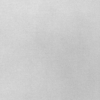
Label: dusty